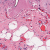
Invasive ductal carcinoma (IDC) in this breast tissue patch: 0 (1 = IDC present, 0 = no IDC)